Question: I wrote a simple multi-threading snippet just to get myself used to this concept.
'''
public void testThread(int arg1, ConsoleColor color)
{
for (int i = 0; i < 1000; i++)
{
Console.ForegroundColor = color;
Console.WriteLine("Thread " + color.ToString() + " : " + i);
Console.ResetColor();
Thread.Sleep(arg1);
}
}
Thread t1 = new Thread(() => program.testThread(1000, ConsoleColor.Blue));
Thread t2 = new Thread(() => program.testThread(1000, ConsoleColor.Red));
t1.Start();
t2.Start();
t1.Join();
t2.Join();
'''
What I saw in my output console window is

I just don't understand why sometimes the thread decorated with Red color could change itself to white or light gray color (whatsoever). Could you please help enlighten this mind?
Thanks in advance.
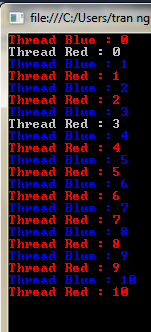
Answer: Your code block is not . This means that the two threads can intertwine. Example:
'''
Thread 1 (Red) Thread 2 (Blue)
--------------------------------------------------------------
Set Color Blue
Set Color Red
Print Text (printed in Red!)
Print Text (printed in Red!)
'''
If you want the threads' actions to be , i.e. uninterruptable, you need to use :
'''
private static readonly object myLock = new object();
public void testThread(int arg1, ConsoleColor color)
{
for (int i = 0; i < 1000; i++)
{
lock (myLock) {
Console.ForegroundColor = color;
Console.WriteLine("Thread " + color.ToString() + " : " + i);
Console.ResetColor();
}
Thread.Sleep(arg1);
}
}
'''
The <URL> at any given time:
'''
Thread 1 (Red) Thread 2 (Blue)
--------------------------------------------------------------
Enter critical section (lock)
wait... Set Color Blue
Print Text (printed in Red!)
Reset Color
Leave critical section
Enter critical section (lock)
...
'''